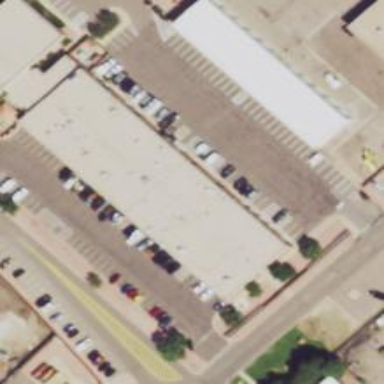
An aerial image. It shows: Parking area.